Электрическая цепь (см. рисунок) состоит из резистора $R$ и нелинейного элемента $X$, включенных последовательно.  Вольтамперные характеристики (ВАХ) элементов $R$ и $X$ известны (см. график).  На участке $0 \leqslant U \leqslant U_{0}$ ВАХ обоих элементов совпадают. На вход цепи подается некоторое напряжение $V$.
Определите, какая доля $\eta_{1}$ теплоты, выделяющейся в цепи, приходится на нелинейный элемент в случаях $V \leqslant 2 U_{0}$ и $V=4 U_{0}$.
Включим последовательно в цепь еще один элемент $X$. Изобразите ВАХ двух последовательно включенных нелинейных элементов. Определите, какая доля $\eta_{2}$ теплоты, выделяющейся в цепи, приходится на оба нелинейных элемента в случае $V=4 U_{0}$.
А теперь подключим второй элемент $X$ параллельно первому. Изобразите ВАХ двух параллельно включенных нелинейных элементов. Определите, какая доля $\eta_{3}$ теплоты, выделяющейся в цепи, приходится на оба нелинейных элемента в случае $V=4 U_{0}$.
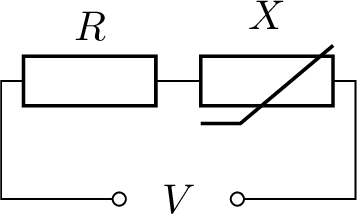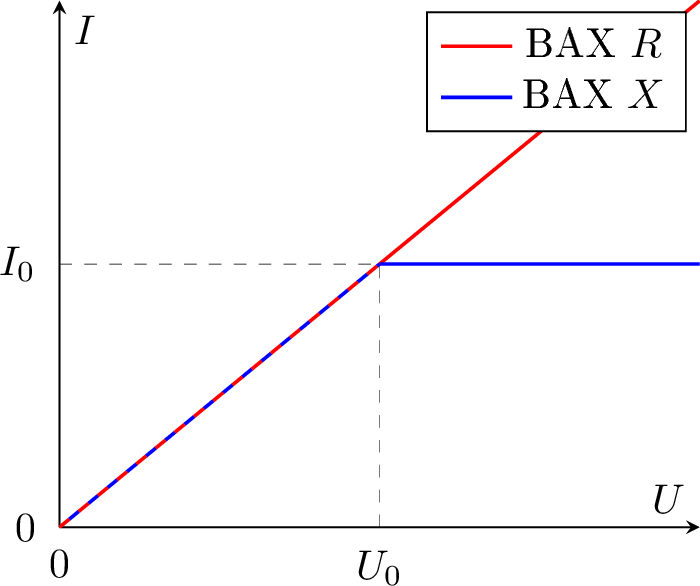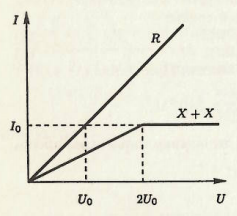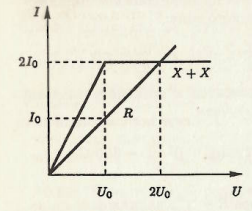
Определите, какая доля $\eta_{1}$ теплоты, выделяющейся в цепи, приходится на нелинейный элемент в случаях $V \leqslant 2 U_{0}$ и $V=4 U_{0}$.
Решение: Сопротивление резистора $R=\frac{U_{0}}{I_{0}}$, напряжение на нелинейном элементе $U=V-R I=V-\frac{U_{0} I}{I_{0}}$. a) При $V \leqslant 2 U_{0}$ нелинейный элемент ведет себя как резистор $R$. Следовательно, выделяющаяся в цепи теплота поровну распределяется между резистором и нелинейным элементом, то есть $\eta_{1 a}=0.5$. 6) При $V \geqslant 2 U_{0}$ сила тока $I$ достигает своего максимального значения $I_{0}$, а напряжение $U=V-U_{0}$ тогда $$ \eta_{16}=\frac{P_{X}}{P_{X}+P_{R}}=\frac{U I}{U I+R I^{2}}=\frac{\left(V-U_{0}\right) I_{0}}{\left(V-U_{0}\right) I_{0}+U_{0} I_{0}}=1-\frac{U_{0}}{V}=0.75. $$
Ответ: $$ \eta_{1 a}=0.5. $$ $$ \eta_{16}=1-\frac{U_{0}}{V}=0.75. $$

Включим последовательно в цепь еще один элемент $X$. Изобразите ВАХ двух последовательно включенных нелинейных элементов. Определите, какая доля $\eta_{2}$ теплоты, выделяющейся в цепи, приходится на оба нелинейных элемента в случае $V=4 U_{0}$.
Решение: ВАХ двух последовательно соединенных нелинейных элементов получается сложением напряжений для каждого фиксированного значения силы тока (см. рисунок).  Суммарное напряжение на нелинейньтх элементах $U=V-R I=V-\frac{U_{0} I}{I_{0}}$. Пусть при $V=4 U_{0}$ сила тока $I=I_{0}$, тогда $U=V-U_{0}=3 U_{0} > 2 U_{0}$, значит наше предположение о силе тока верно, поэтому $$ \eta_{2} =\frac{U I}{U I + R I^{2}} = \frac{(V-U_{0})I_{0}}{(V-U_{0}I_{0} + U_{0} I_{0}} = 1 - \frac{U_{0}}{V} = 0.75. $$ Таким образом, в режиме насыщения доля теплоты, выделяющаяся на нелинейных элементах, не зависит от их числа.
Ответ: $$ \eta_{2} =1 - \frac{U_{0}}{V} = 0.75. $$

А теперь подключим второй элемент $X$ параллельно первому. Изобразите ВАХ двух параллельно включенных нелинейных элементов. Определите, какая доля $\eta_{3}$ теплоты, выделяющейся в цепи, приходится на оба нелинейных элемента в случае $V=4 U_{0}$.
Решение: BAX двух параллельно соединенных нелинейных элементов получается сложением сил токов для каждого фиксированного значения напряжения (см. рисунок).  Напряжение на каждом нелинейном элементе $$ U=V-R I=V-\frac{U_{0} I}{I_{0}}. $$ Пусть при $V=4 U_{0}$ сила тока $I=2 I_{0}$, тогда $U=V-U_{0}=2 U_{0}>U_{0}$, значит, наше предположение о силе тока верно, поэтому $$ \eta_{3}=\frac{U I}{U I+R I^{2}}=\frac{4 U_{0} I_{0}}{4 U_{0} I_{0}+4 U_{0} I_{0}}=0.5. $$
Ответ: $$ \eta_{3}=\frac{4 U_{0} I_{0}}{4 U_{0} I_{0}+4 U_{0} I_{0}}=0.5. $$
Темы:
T, Электричество, Цепи, Нелинейный элемент, Всероссийские, Электрические цепи, Цепь с резистором, Мощность